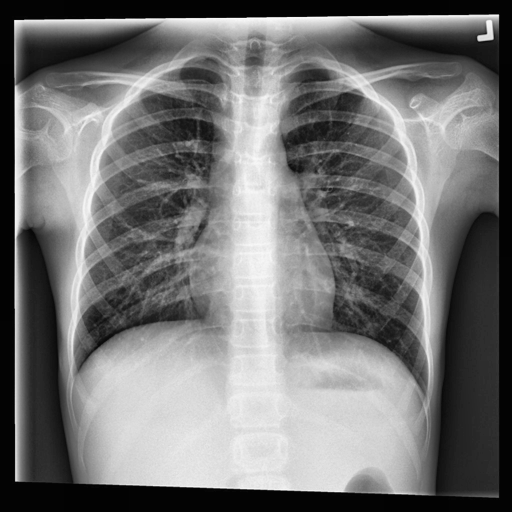
Finding: NORMAL